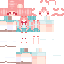
A female human skin with pale skin, wearing brown long hair dressed in a blue tshirt and red pants, featuring a closed mouth.